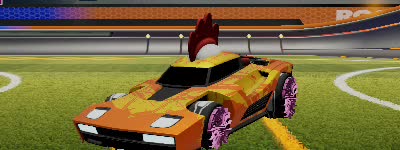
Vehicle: breakout